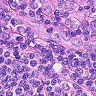
Metastatic tissue present: no